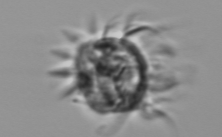
Label: Leegaardiella_ovalis